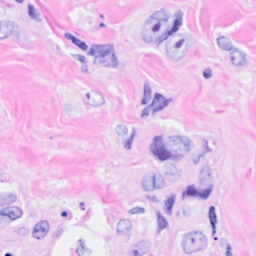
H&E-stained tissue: Breast